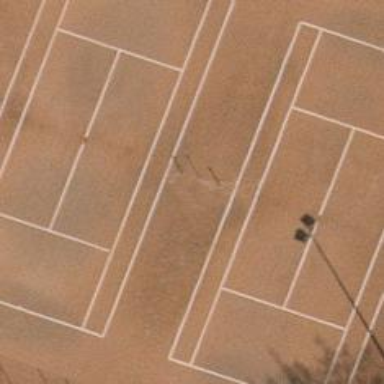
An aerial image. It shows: Clay tennis court in leisure land pitch.